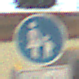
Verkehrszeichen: Gehweg
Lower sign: HinweisDurchVerbaleAngabe2
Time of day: Midday
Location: Outdoor (Suburban)
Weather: PartlyCloudy
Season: NotSpecified
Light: Natural